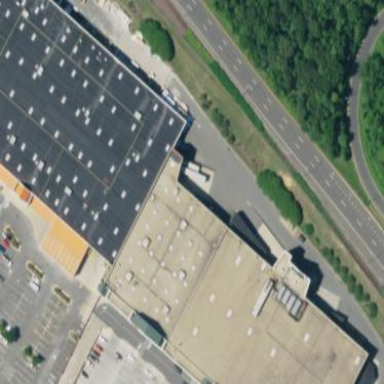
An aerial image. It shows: Retail building.